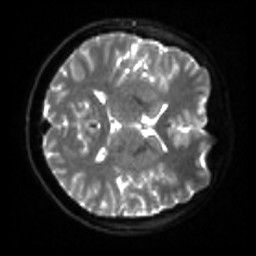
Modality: sbref
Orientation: axial
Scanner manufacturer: siemens
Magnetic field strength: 3 T
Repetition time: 4 s
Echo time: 0.0594 s